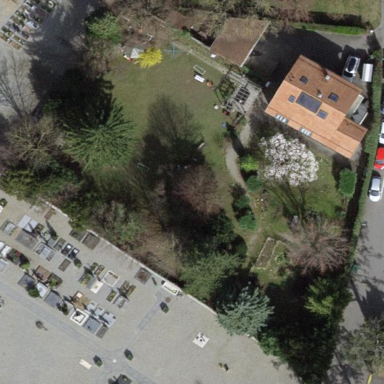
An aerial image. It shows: Garden surrounded by fence.